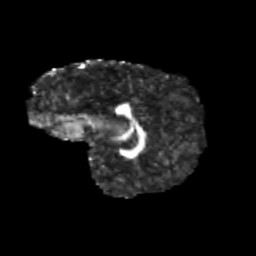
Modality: FA
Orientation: sagittal
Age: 11
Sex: female
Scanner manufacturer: siemens
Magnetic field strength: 3 T
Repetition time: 3.8 s
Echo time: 0.07 s